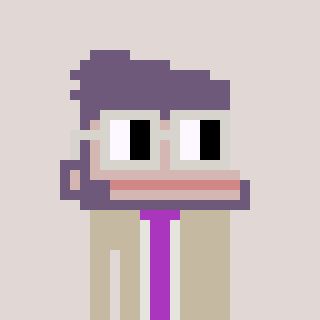
a pixel art character with square light gray glasses, a ape-shaped head and a bege-colored body on a warm background